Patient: sex M, age 62
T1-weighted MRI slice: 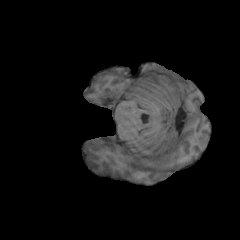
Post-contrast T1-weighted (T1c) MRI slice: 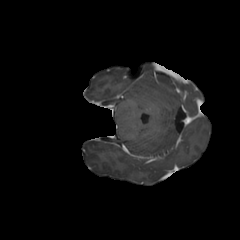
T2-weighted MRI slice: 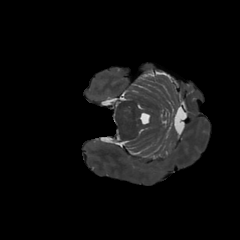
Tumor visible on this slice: no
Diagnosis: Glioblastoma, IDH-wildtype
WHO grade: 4